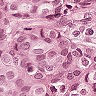
Metastatic tissue present: yes